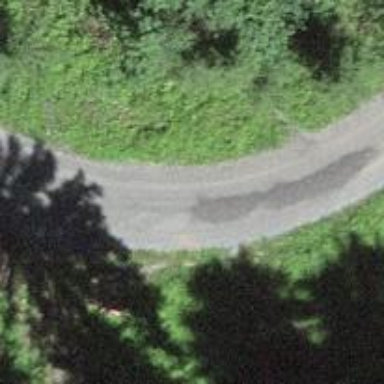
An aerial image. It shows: Track road.